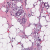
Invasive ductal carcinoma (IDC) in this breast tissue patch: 1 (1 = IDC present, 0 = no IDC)